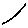
Label: line